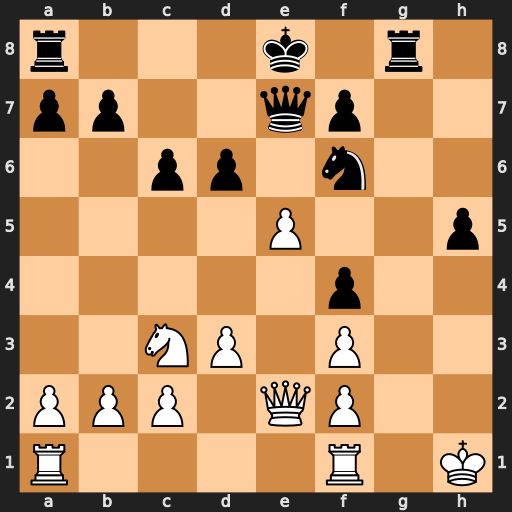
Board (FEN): r3k1r1/pp2qp2/2pp1n2/4P2p/5p2/2NP1P2/PPP1QP2/R4R1K
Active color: w
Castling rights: q
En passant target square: -
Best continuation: exf6 Qxe2 Nxe2